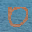
Label: 0